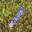
Label: 1